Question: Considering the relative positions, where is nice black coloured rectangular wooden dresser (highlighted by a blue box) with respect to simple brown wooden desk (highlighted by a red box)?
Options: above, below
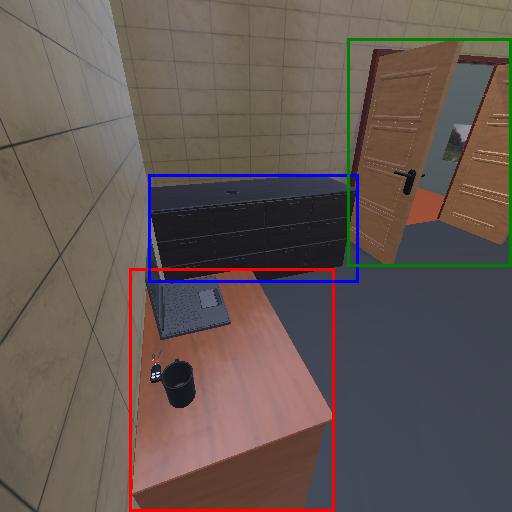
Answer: above